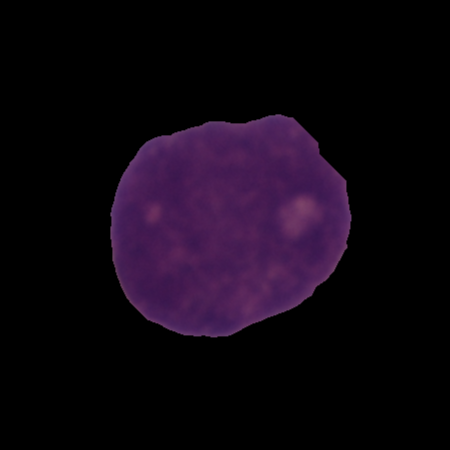
Label: cancer